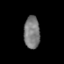
Tissue: prostate
Cell type: T cells
Senescence score: 0.3437
Nuclear area (px): 508
Mean DAPI intensity: 122.843